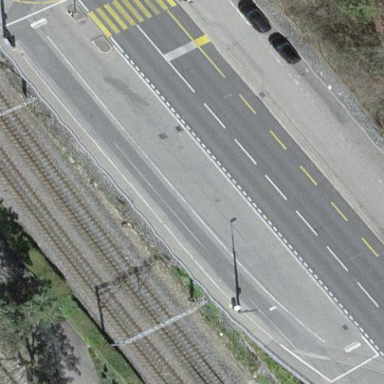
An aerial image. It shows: Lane designated for tourist bus parking.